Interaction volume radius: 10 \u00c5
Interaction volume height: 15 \u00c5
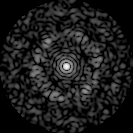
Disorder parameter: 0.787